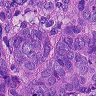
Metastatic tissue present: yes